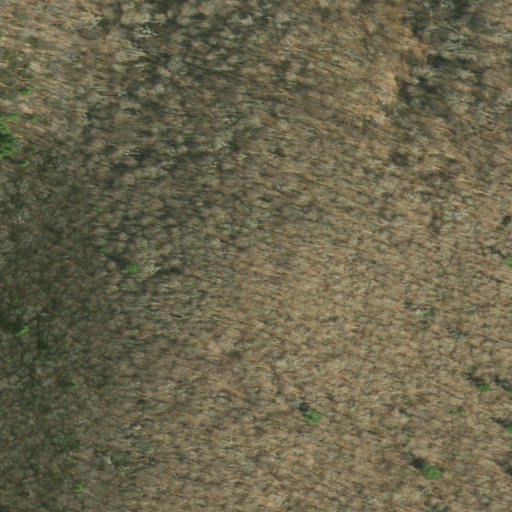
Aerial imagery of mountain in Tennessee named Rich Knob containing deciduous forest and mixed forest